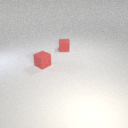
small red rubber cube in front of small red rubber cube